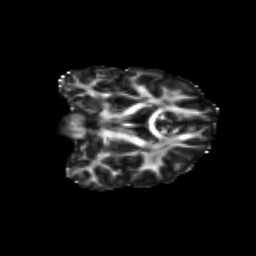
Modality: FA
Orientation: coronal
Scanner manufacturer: siemens
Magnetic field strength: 3 T
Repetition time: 9.2 s
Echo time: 0.084 s